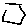
Label: hexagon